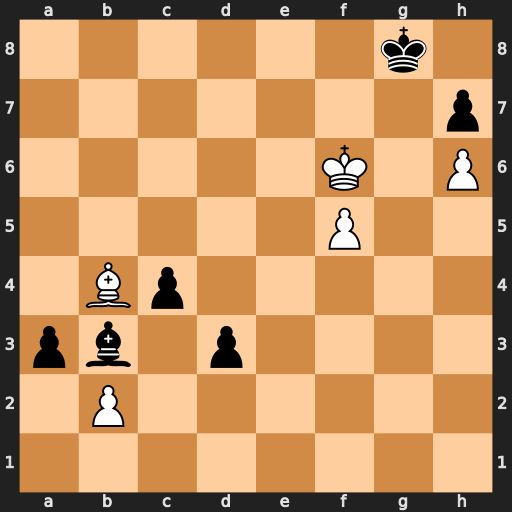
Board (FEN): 6k1/7p/5K1P/5P2/1Bp5/pb1p4/1P6/8
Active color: w
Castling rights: -
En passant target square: -
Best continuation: bxa3 d2 Bxd2